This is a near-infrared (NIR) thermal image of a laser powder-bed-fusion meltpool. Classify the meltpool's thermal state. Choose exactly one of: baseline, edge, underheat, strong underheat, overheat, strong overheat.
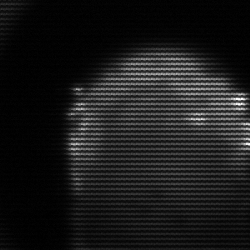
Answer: edge